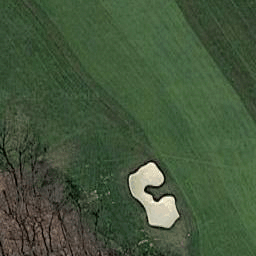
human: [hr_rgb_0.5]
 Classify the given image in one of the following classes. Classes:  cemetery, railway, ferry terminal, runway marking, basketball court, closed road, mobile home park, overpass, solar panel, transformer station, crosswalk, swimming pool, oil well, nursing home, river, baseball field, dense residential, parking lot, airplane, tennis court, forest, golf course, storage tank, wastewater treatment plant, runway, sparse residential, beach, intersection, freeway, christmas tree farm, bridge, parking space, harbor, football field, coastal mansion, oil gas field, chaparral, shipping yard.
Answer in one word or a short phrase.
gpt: golf course